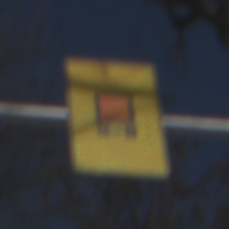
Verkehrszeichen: KennzeichnungspflichtigeFahrzeugeGefaehrlicheGueterOhnePfeilsymbol
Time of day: MorningAfternoon
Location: Outdoor (Special)
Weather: Clear
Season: Winter
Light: Natural